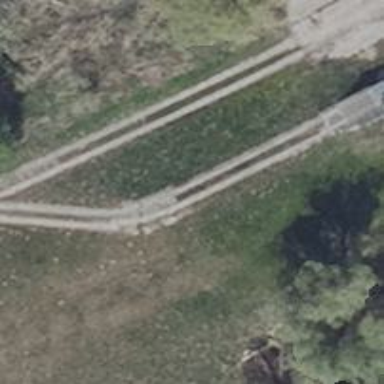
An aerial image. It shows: Track road with concrete surface and grade 1 track type.